Question: I am trying to expose the linked class that EF code first automatically creates in many to many relationships as a separate object because , however I seem to have a problem with getting the data that exists in the database.
I've got the following 3 objects:
'''
public class Role : Entity
{
public virtual ICollection<User> Users { get; set; }
public string Name { get; set; }
public string Description { get; set; }
public virtual ICollection<Permission> Permissions { get; set; }
}
public class User: Entity
{
public string FirstName { get; set; }
public string MiddleName { get; set; }
public string LastName { get; set; }
public virtual ICollection<Role> Roles { get; set; }
}
public class UserRole : Entity
{
public User User { get; set; }
public Role Role { get; set; }
}
'''
This creates the following tables:

Now I can see the problem is that it is creating a 'RoleUsers' table, when it shouldn't and should just use my 'UserRoles' table. How can I force the linked table to be 'UserRoles' so that I can have that linked object exposed in EF so I can use it in other objects?
Also, how would I be traversing the objects then when writing queries? Would I still be able to use User.Roles.Any(y => y.Name == "blah"), or would I now have to query by going User.UserRoles.Any(y => y.Role.Name == "blah")? I suppose it isn't possible to maintain the transparent linking while simultaneously exposing the linked object?
Edit: One of the classes that references UserRole as a navigation property looks like this:
'''
public class UserRoleEntity : Entity
{
public UserRole UserRole { get; set; }
public Guid EntityId { get; set; }
public EntityType EntityType { get; set; }
}
'''
I don't want to individually store the User and Role object in this class because then they are not tightly coupled and data could be orphaned.
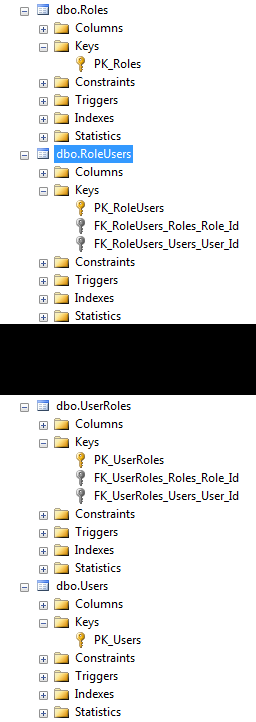
Answer: You don't need to explicitly create 'UserRole' entity in your code. since you have the navigational property of 'Roles' in 'Users' and 'Users' in 'Roles', EF will automatically create a relationship between them.
EDIT : If you want to create the link table and use that as a property of another class, you can do it like this.
'''
public class User
{
public int UserID { set; get; }
public string FirstName { get; set; }
public string LastName { get; set; }
public virtual ICollection<UserRole> UserRoles { get; set; }
}
public class Role
{
public int RoleID { set;get;}
public string Name { get; set; }
public string Description { get; set; }
public virtual ICollection<UserRole> UserRoles { get; set; }
}
public class UserRole
{
public int UserRoleID { set; get; }
public virtual User User { get; set; }
public virtual Role Role { get; set; }
}
public class AnotherEntity
{
public int ID { set; get; }
public int UserRoleID { set; get; }
}
'''
and you will have your tables created like this

And you are correct, You have to access it like this
'''
StringBuilder stRoleNames = new StringBuilder();
var user1 = dbContext.Users.Where(x => x.UserID == 34).SingleOrDefault();
var userRoles = user1.UserRoles;
foreach (var userRole in userRoles)
{
stRoleNames.Append(userRole.Role.Name);
}
'''